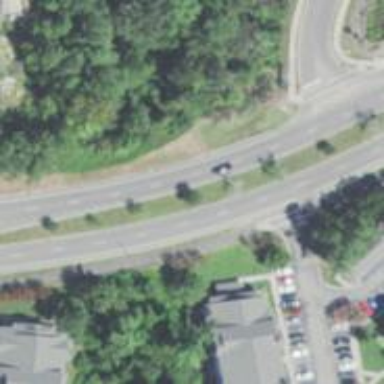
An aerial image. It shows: Cycleway.